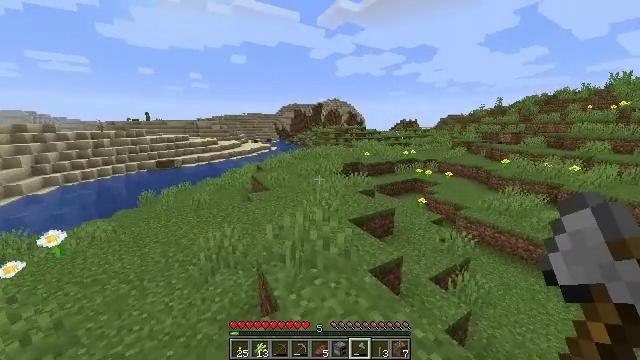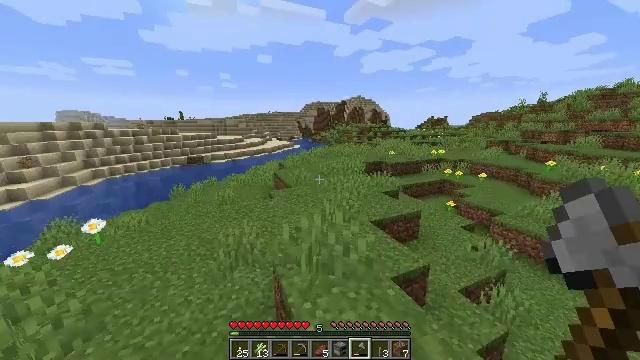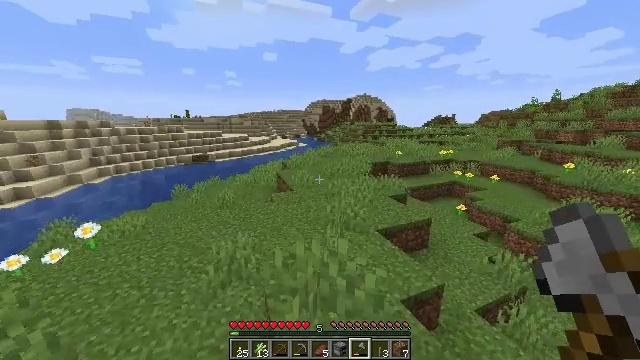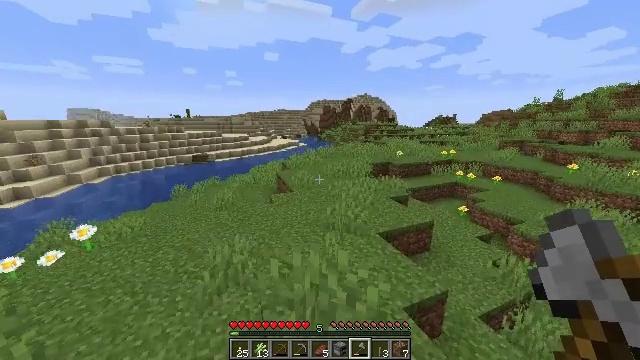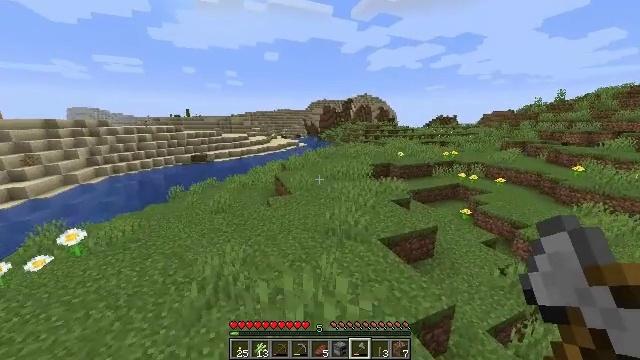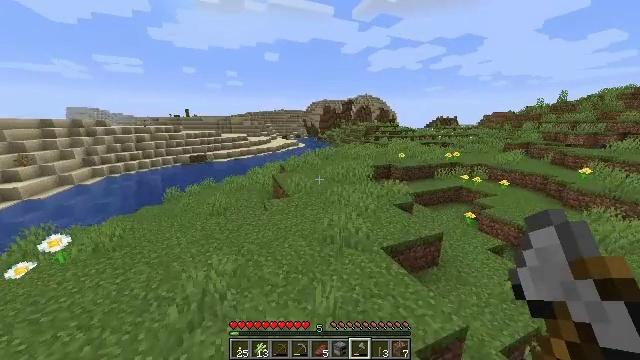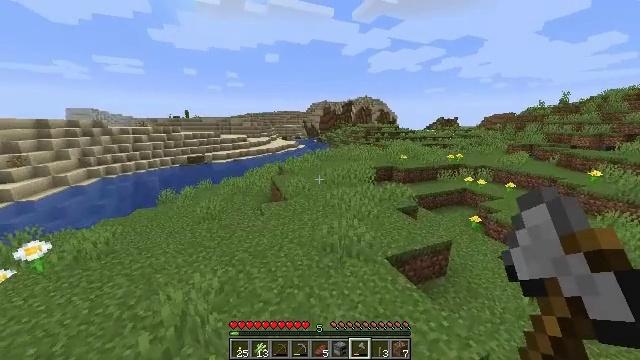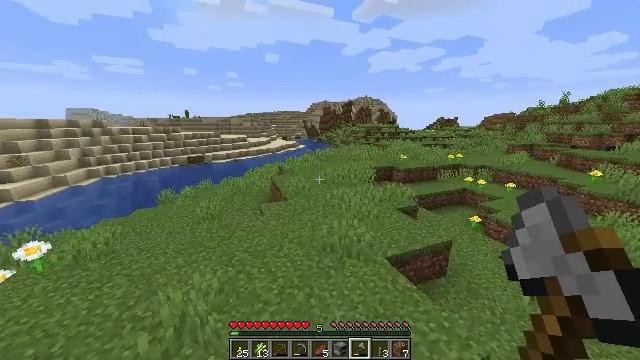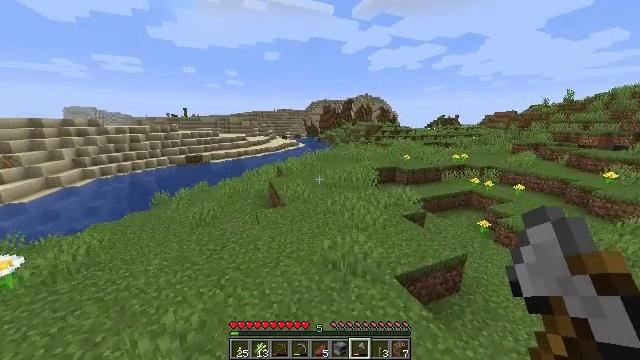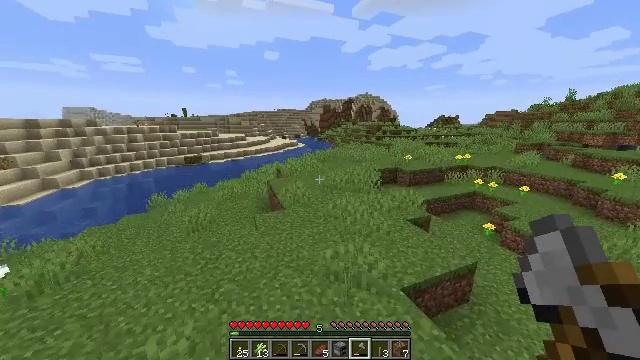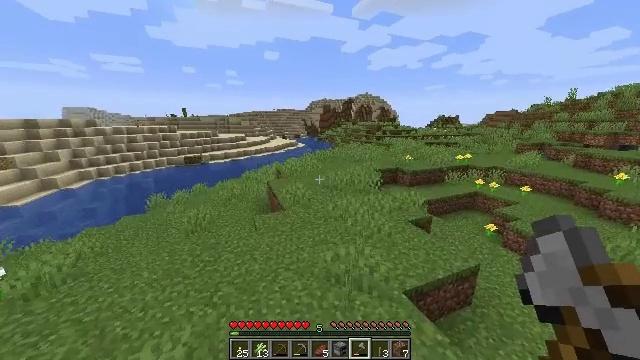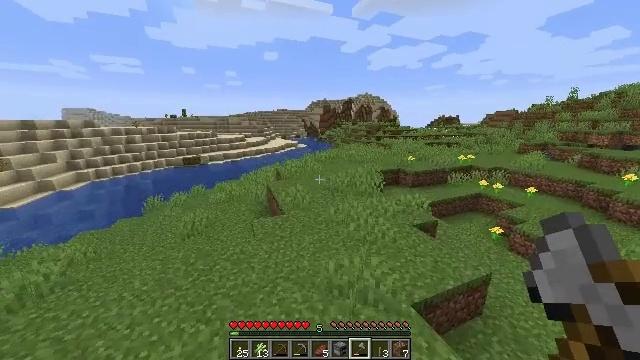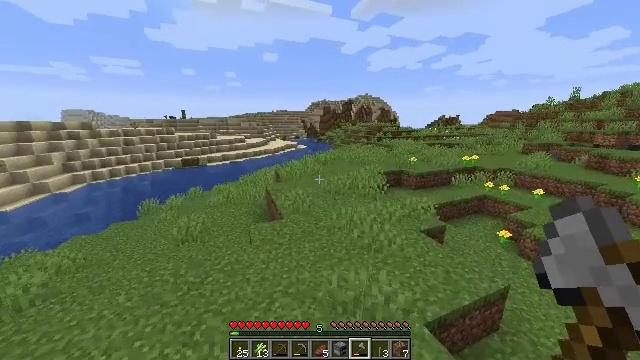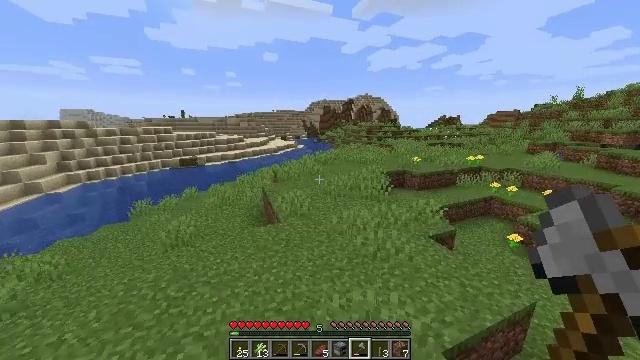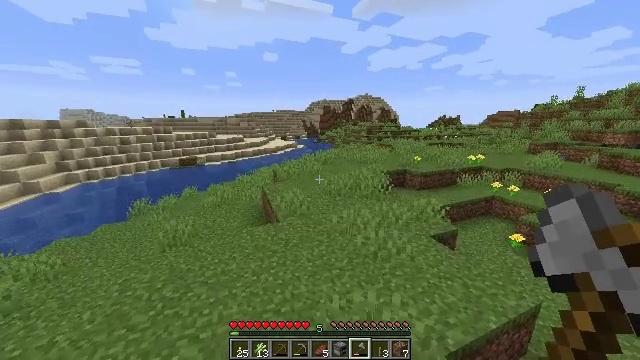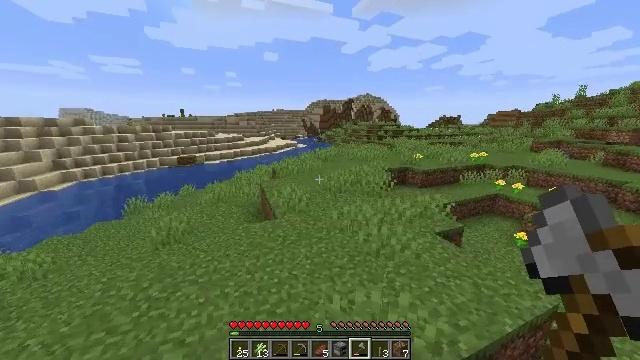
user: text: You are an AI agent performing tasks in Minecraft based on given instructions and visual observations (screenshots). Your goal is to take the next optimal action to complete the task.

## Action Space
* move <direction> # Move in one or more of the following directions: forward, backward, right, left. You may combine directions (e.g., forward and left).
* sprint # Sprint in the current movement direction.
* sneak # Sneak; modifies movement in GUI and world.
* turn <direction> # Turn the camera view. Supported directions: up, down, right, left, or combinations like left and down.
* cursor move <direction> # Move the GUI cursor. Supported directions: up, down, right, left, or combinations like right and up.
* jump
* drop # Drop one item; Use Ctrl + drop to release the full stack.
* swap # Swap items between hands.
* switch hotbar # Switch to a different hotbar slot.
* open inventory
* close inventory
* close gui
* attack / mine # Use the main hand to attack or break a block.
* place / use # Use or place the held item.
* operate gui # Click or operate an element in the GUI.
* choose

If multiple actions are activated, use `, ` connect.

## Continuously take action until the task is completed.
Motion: motion action
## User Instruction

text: Harvest sugar cane from the plant.
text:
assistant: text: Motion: move forward, sprint, turn left
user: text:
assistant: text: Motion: move forward, sprint, turn left
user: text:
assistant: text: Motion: move forward, sprint
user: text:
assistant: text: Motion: move forward, sprint
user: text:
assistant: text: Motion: move forward, sprint
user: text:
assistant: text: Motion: move forward, sprint
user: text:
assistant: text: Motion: move forward, sprint
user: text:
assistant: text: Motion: move forward, sprint
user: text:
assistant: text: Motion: move forward, sprint
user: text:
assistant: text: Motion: move forward, sprint
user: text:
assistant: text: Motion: move forward, sprint
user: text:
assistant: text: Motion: move forward, sprint
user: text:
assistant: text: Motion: move forward, sprint
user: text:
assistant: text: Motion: move forward, sprint
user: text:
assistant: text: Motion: move forward, sprint
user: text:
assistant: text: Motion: move forward, sprint
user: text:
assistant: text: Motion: move forward, sprint
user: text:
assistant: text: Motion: move forward, sprint
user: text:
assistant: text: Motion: move forward, sprint
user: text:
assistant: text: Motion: move forward, sprint
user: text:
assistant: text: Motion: move forward, sprint
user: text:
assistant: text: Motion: move forward, sprint
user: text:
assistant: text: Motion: move forward, sprint
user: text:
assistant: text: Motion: move forward, sprint
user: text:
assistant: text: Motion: move forward, sprint, turn right
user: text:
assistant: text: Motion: move forward, sprint, turn right
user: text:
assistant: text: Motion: move forward, sprint, turn right
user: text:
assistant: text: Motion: move forward, sprint
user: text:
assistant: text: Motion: move forward, sprint
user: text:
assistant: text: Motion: move forward, sprint